Question: Hi I just watch the last video of <URL> and I would like how do you approach the following view:

The first thing that I though was use a GridView, but how do you achieve the first item fill two items size?
The other solution that I think is use a normal ListView, but in each row return two items view. And for the first row return a single item.
What do you think about these two approach? There are a better options?
I want to inflate the collection dynamically from a Cursor or a List.
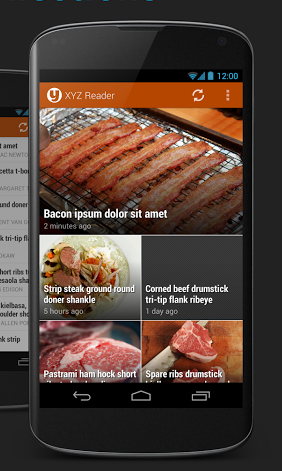
Answer: Check out the link..
<URL>
in that link have Staggeredgridview example with source code try that..
<URL>